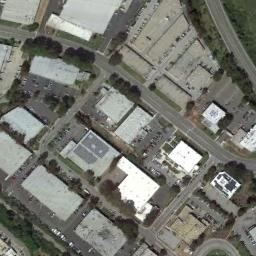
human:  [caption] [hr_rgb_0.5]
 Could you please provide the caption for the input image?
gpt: The area of the industrial area is divided irregularly .

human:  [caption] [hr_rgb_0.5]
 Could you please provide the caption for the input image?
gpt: The industrial area has some neatly arranged workshops and some roads go through the industrial area .

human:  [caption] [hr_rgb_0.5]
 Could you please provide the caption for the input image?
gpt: Neatly planned factories and roads in an industrial area with good greening .

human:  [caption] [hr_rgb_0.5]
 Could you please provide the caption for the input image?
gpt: There are many houses in the industrial area .

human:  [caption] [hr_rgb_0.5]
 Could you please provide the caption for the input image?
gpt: There are many gray buildings and some white buildings on the industrial area .